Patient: sex M, age 44
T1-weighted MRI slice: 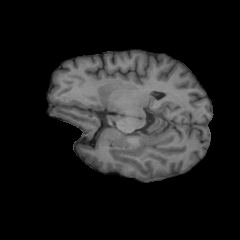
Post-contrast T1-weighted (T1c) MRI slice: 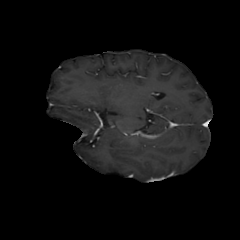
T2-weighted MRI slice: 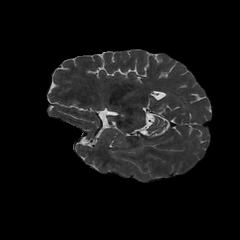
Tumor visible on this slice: no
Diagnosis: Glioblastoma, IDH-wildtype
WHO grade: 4